Question: I have spreadsheet columns, 'A, B, C'
I wanna compare column and remove duplicates from only Column (Ex: If any data already exist in column A I wanna remove that from Column B)
Finally I wanna extract that data to a new column
please check the attachment

---
'''
| A | B |
|----------|-----------|
| mango | banana |
| banana | avecado |
| avecado | apple |
| apple | carambola |
| grapes | cherry |
| guvava | mandarine |
| lemon | |
| apricots | |
'''
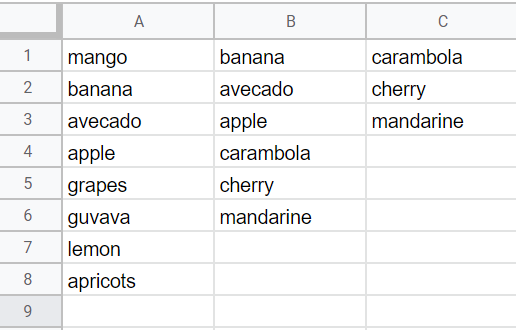
Answer: In 'C1', try:
'''
=FILTER(B1:B,COUNTIF(A1:A,B1:B)=0)
'''